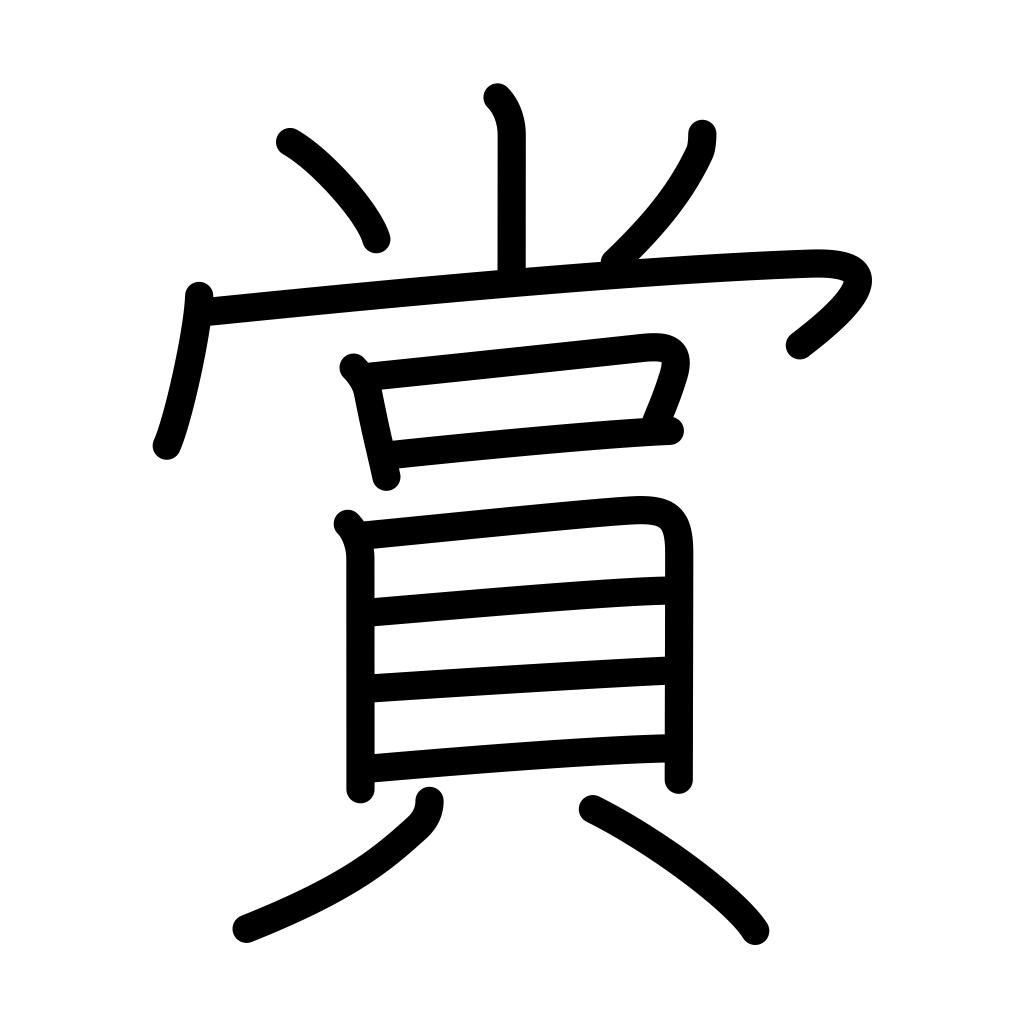
Meaning: prize, reward, praise